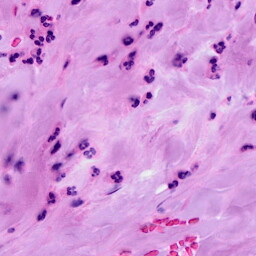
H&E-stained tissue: Breast